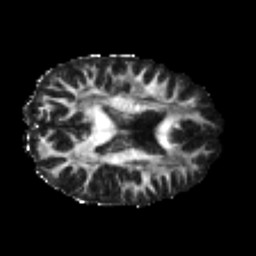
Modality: FA
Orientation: axial
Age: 25
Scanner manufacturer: philips
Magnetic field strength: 3 T
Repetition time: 8.6 s
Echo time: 0.127 s